Breast ultrasound image
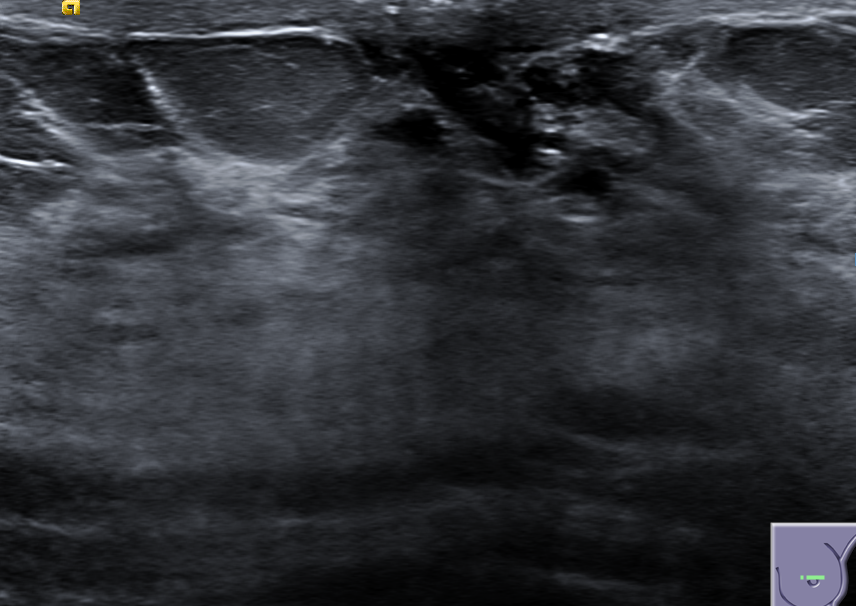
Diagnosis: normal